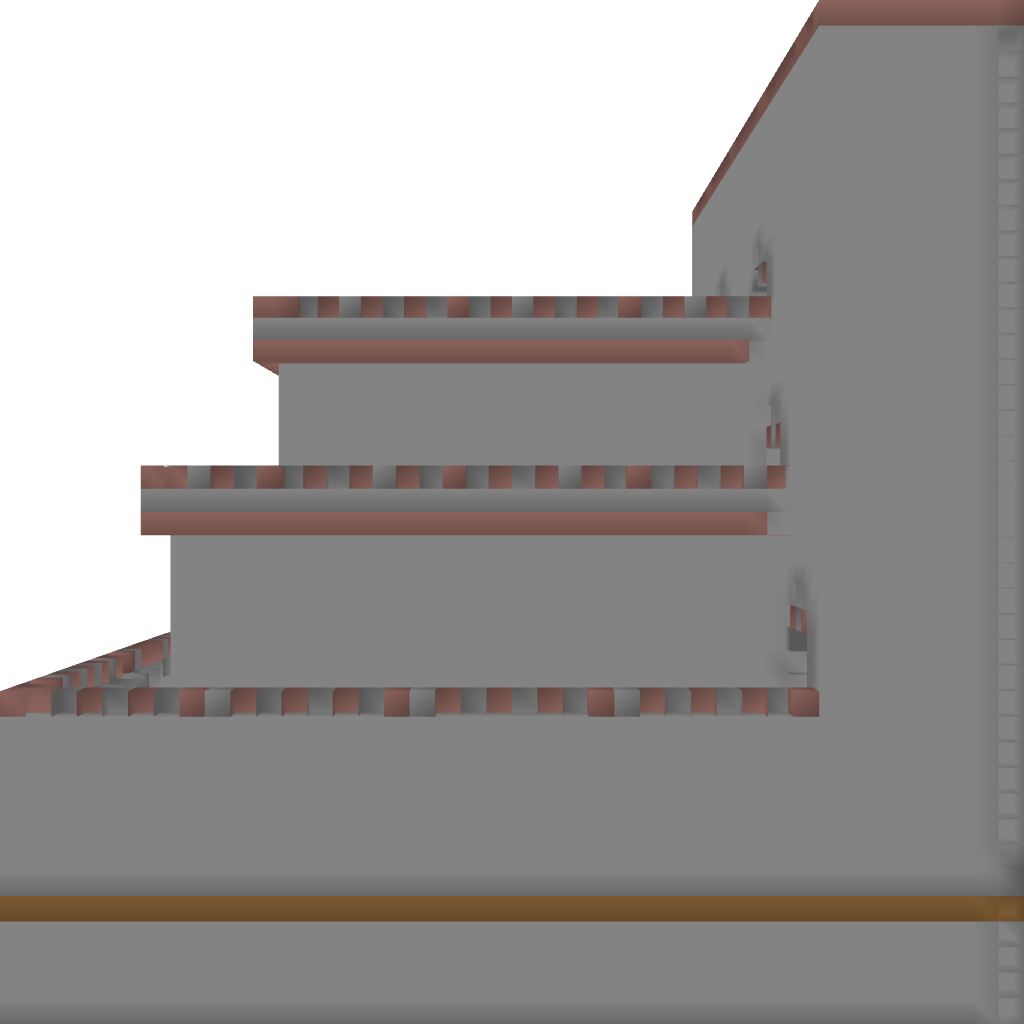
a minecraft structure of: City Capital Fortress bad low quality